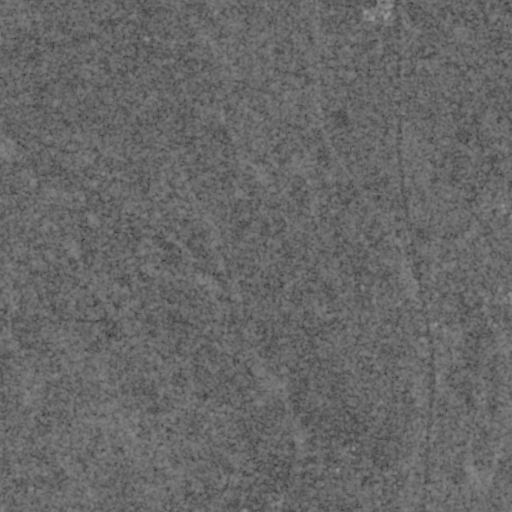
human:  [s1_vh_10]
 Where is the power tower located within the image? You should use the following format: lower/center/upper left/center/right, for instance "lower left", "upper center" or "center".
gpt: The power tower is located in the upper of the image.
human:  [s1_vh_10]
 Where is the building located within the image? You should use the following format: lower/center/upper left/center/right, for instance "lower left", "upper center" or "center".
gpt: The building is located in the upper right of the image.
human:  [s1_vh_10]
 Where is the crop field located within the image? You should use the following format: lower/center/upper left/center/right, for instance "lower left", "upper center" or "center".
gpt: There is no crop field in the image.

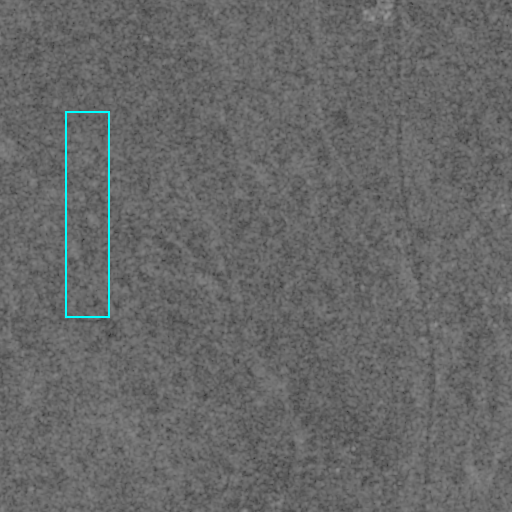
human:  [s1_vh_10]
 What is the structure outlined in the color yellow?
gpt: There is no yellow outline.
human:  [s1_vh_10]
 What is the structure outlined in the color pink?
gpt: There is no structure outlined in pink.